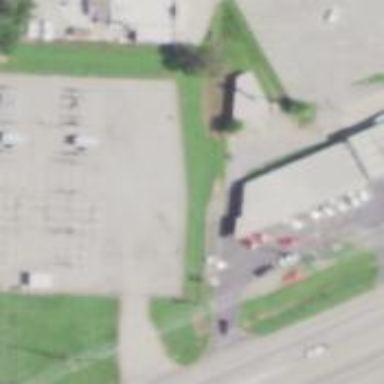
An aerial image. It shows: Power substation surrounded by fence.